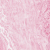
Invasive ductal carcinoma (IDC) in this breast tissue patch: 0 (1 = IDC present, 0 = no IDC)